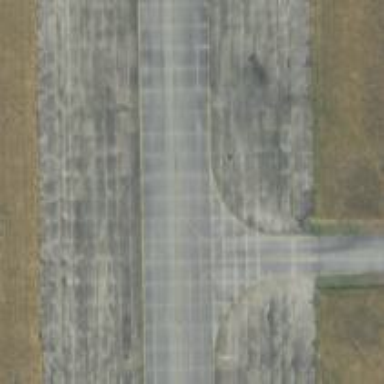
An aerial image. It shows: Image of taxiway at airport.